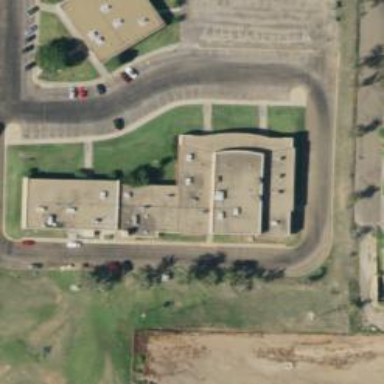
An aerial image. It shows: College building.